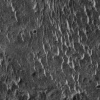
Atmospheric dust classification: not_dusty